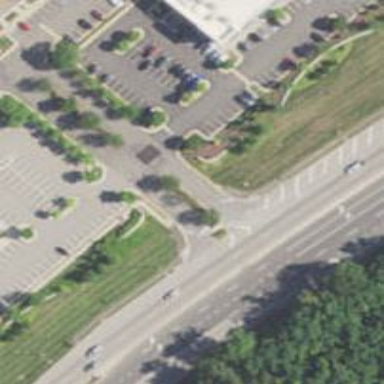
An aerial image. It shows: Asphalt road with primary link designation.